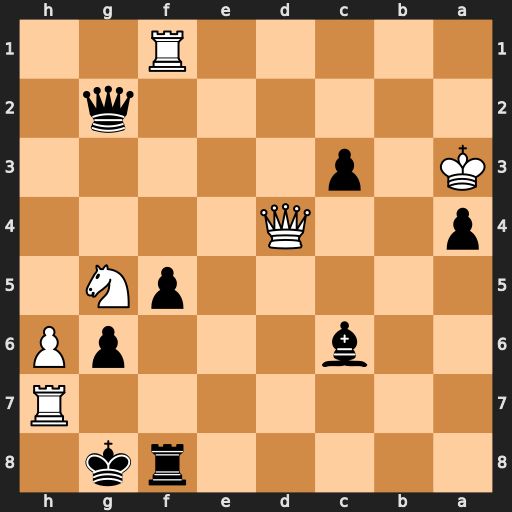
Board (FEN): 5rk1/7R/2b3pP/5pN1/p2Q4/K1p5/6q1/5R2
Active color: b
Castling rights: -
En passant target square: -
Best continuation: Qb2#